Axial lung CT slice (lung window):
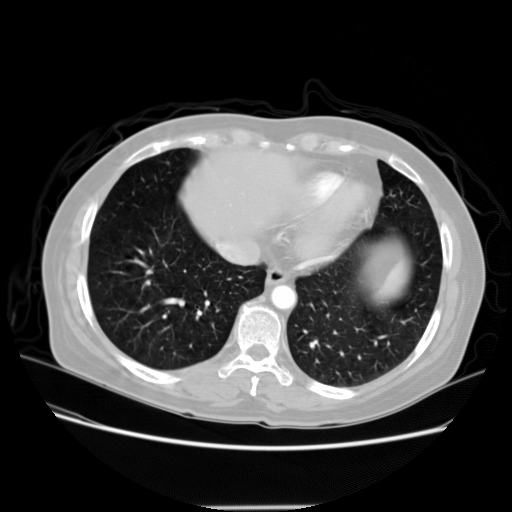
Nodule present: no